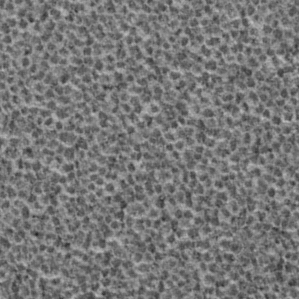
Label: frost